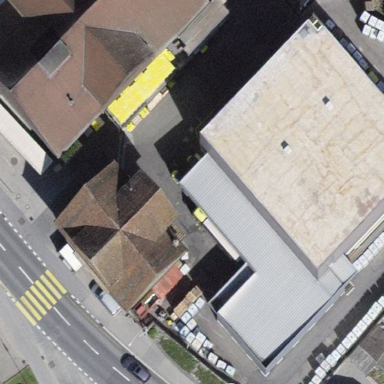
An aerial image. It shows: Industrial building.